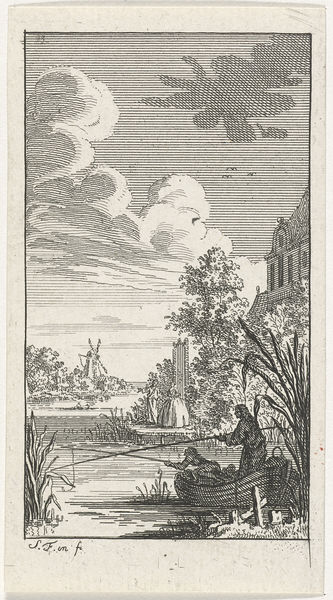
Titel: Juli
Künstler: Simon Fokke
Standort: Amsterdam
Institution: Rijksmuseum
Schlagwörter: men, people, white, black, dress, gray, lady, windows, woman, print, woodcut, cloud, clouds, man, sky, tree, boat, building, house, lake, landscape, water, horizon, roof, trees, boy, child, grass, reeds, river, black and white, etching, illustration, line, human, basket, engraving, mill, book, fish, shadows, dutch, fishermen, fishing, rowboat, holland, windmill, humans, swamp, tan, vista, printed, ripples, poles, two men, string, 18th century, fisherman, rod, rods, reed, skyscape, clowd, windmile, cattails, fishing linds, fishing lines